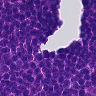
Metastatic tissue present: no